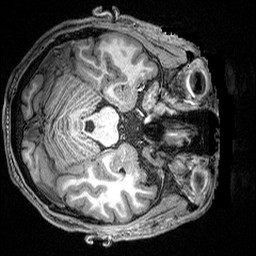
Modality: T1w
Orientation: axial
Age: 27
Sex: male
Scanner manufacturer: siemens
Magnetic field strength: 3 T
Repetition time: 2.3 s
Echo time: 0.00298 s